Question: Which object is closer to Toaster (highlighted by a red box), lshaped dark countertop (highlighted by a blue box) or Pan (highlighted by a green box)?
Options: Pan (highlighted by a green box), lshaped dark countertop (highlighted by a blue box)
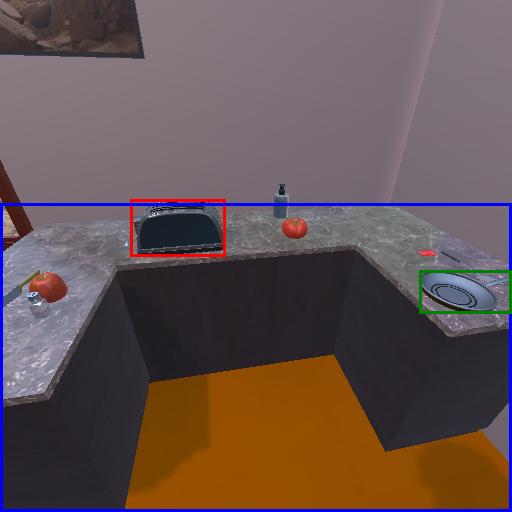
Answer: Pan (highlighted by a green box)